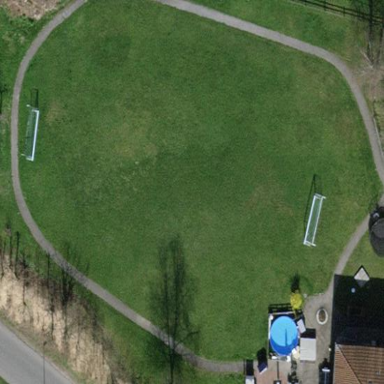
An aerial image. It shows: Pitch designated as leisure land.